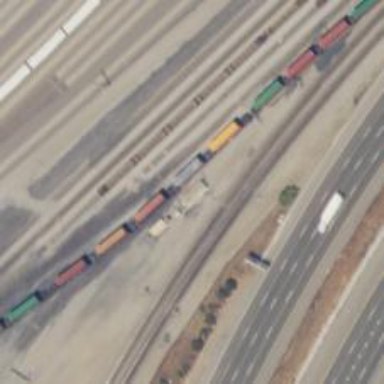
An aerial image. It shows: Railroad crossover.